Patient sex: M
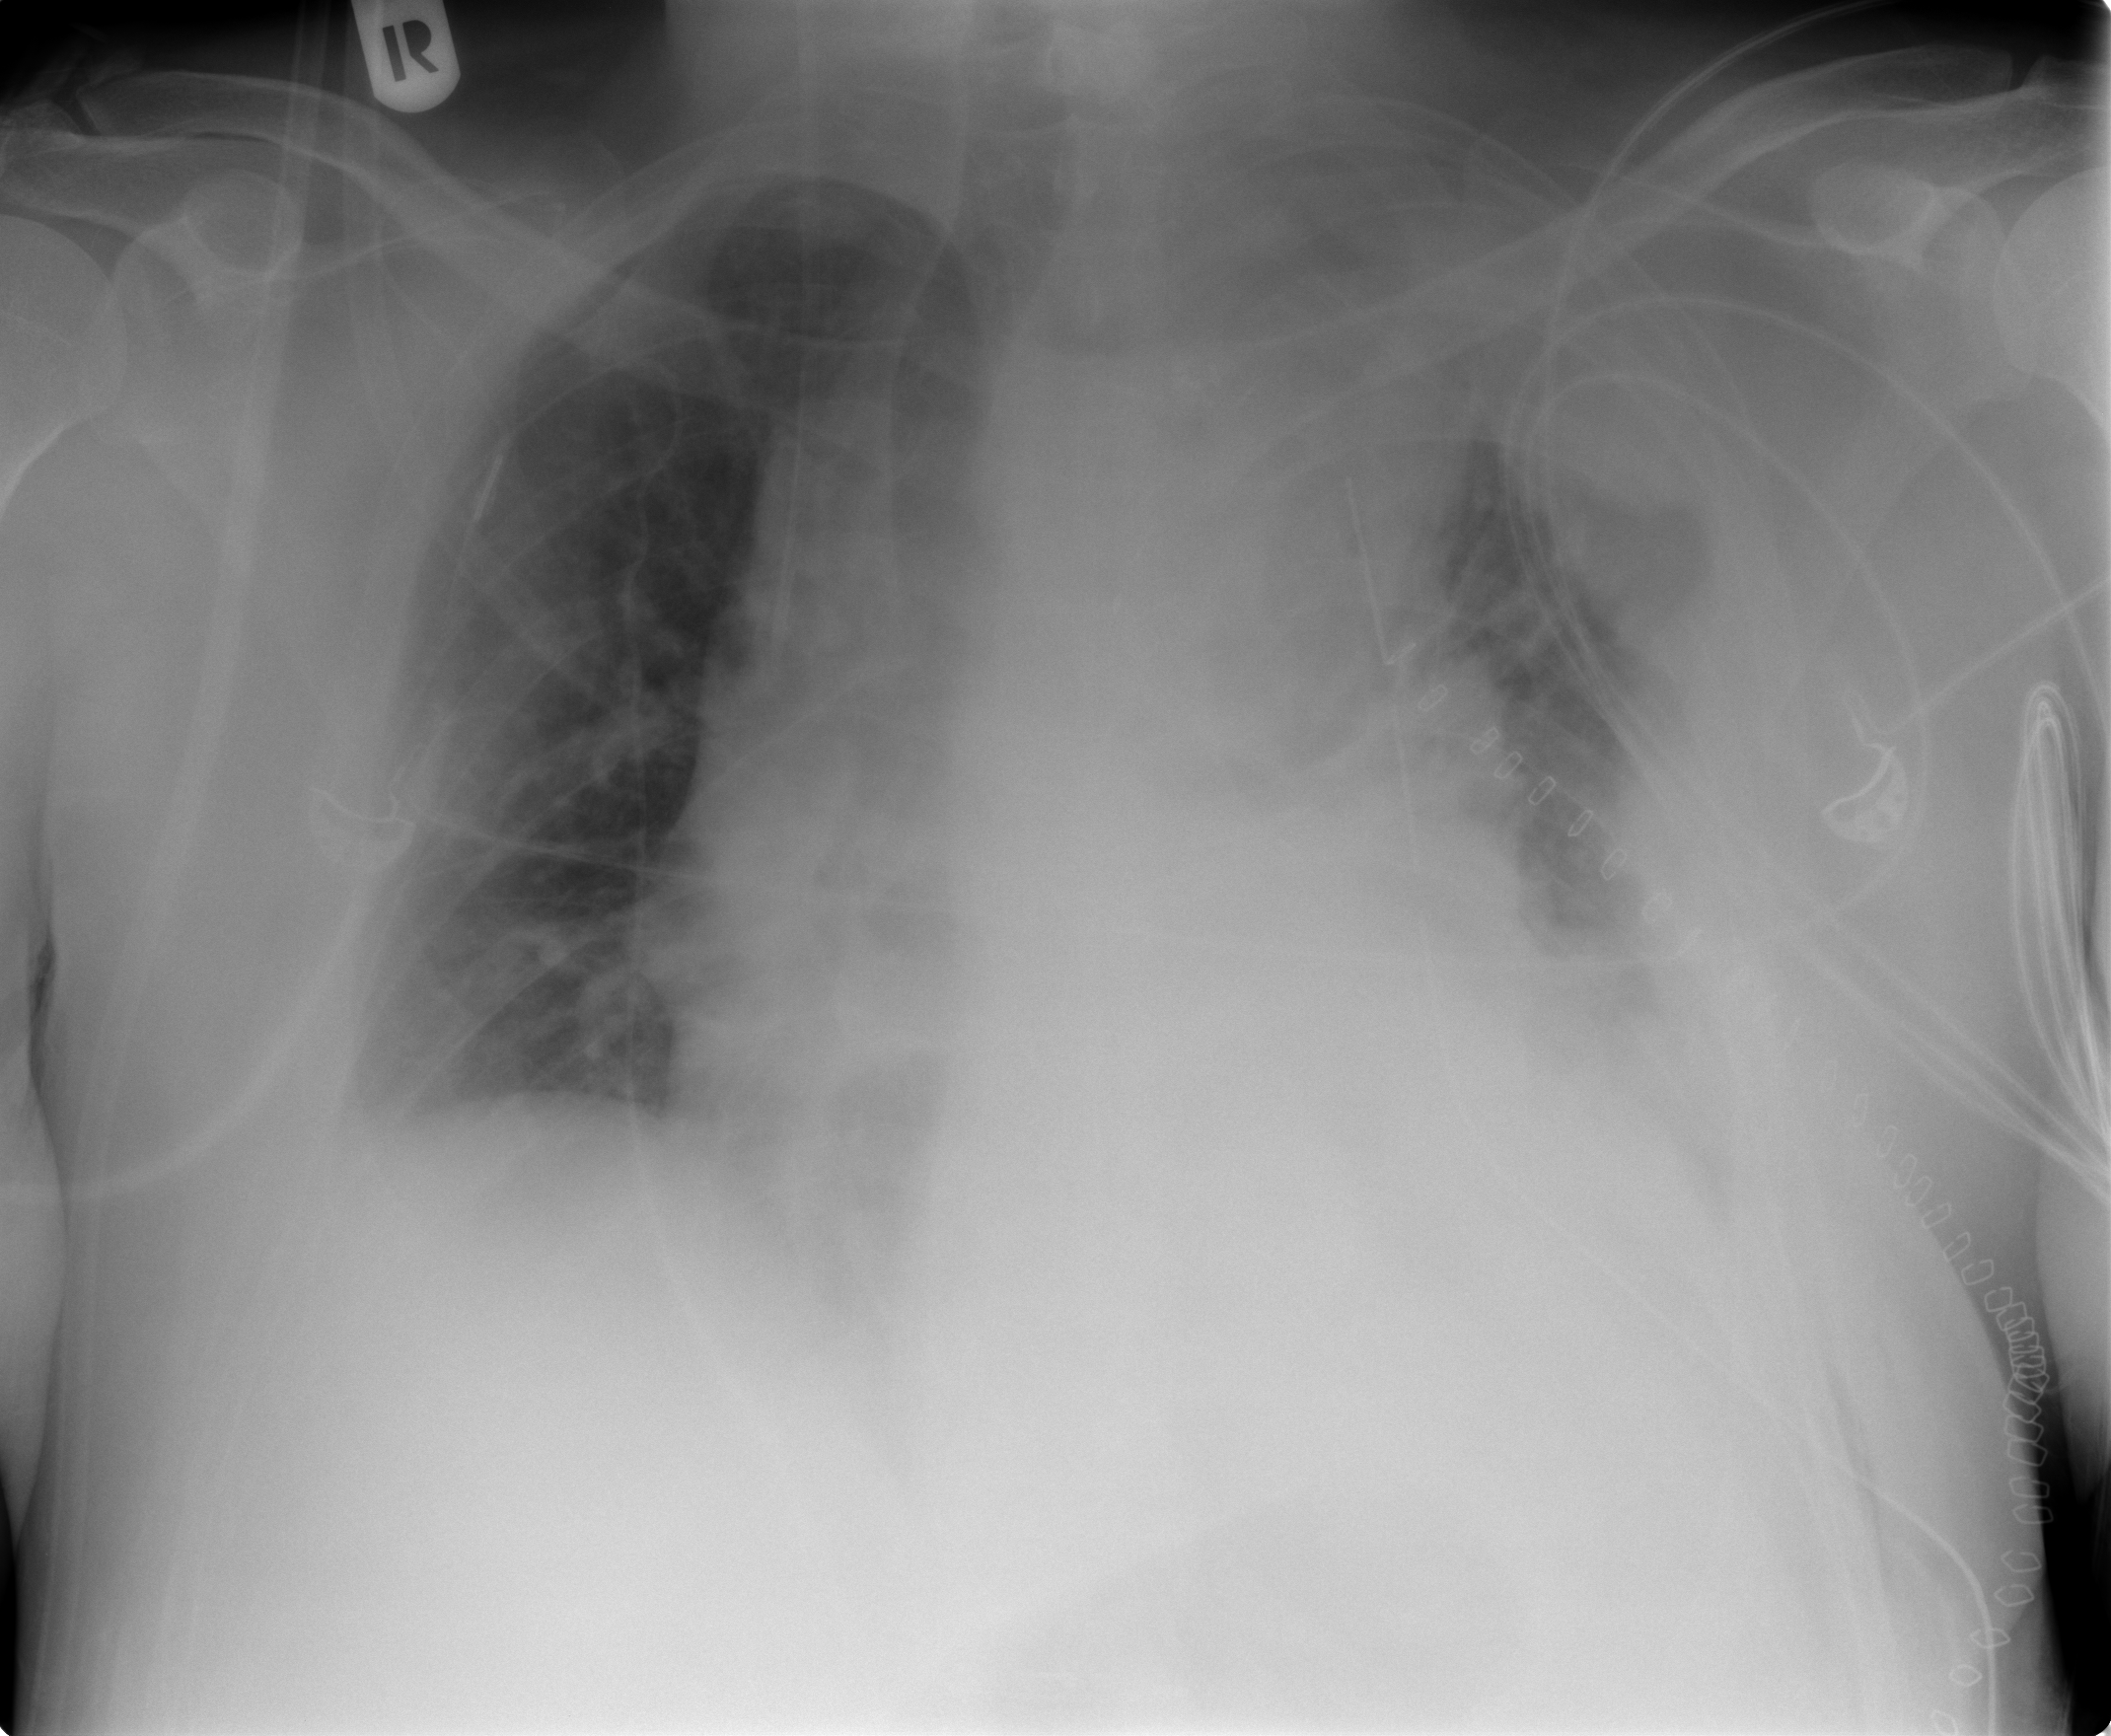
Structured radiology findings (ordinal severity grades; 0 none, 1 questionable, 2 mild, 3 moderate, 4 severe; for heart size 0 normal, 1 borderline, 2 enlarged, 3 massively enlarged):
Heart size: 2
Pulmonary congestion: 2
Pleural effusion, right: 2
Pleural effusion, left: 2
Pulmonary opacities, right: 0
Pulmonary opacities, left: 1
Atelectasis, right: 2
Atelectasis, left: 3